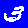
Digit: 3